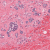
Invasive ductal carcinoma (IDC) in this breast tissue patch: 0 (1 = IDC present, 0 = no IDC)